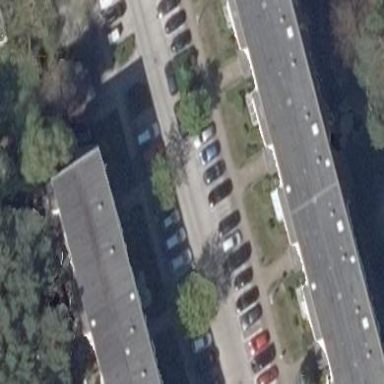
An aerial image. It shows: View of apartment building.